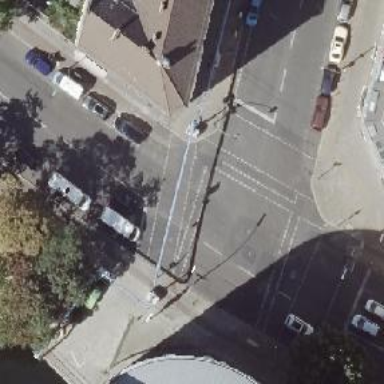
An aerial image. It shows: Footway crossing with traffic signals.